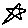
Label: star